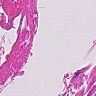
Metastatic tissue present: no